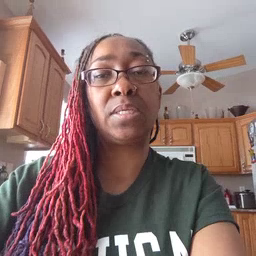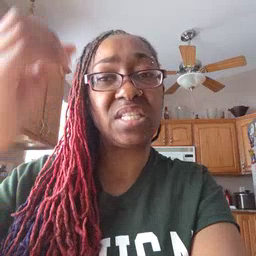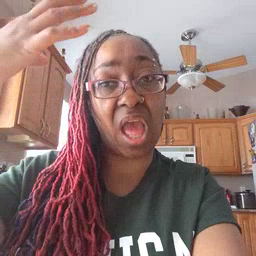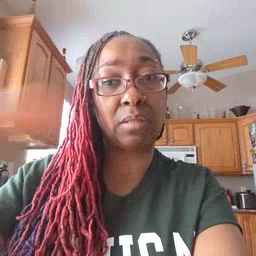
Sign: sun